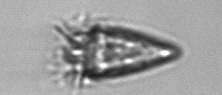
Label: Strombidium_tintinnodes